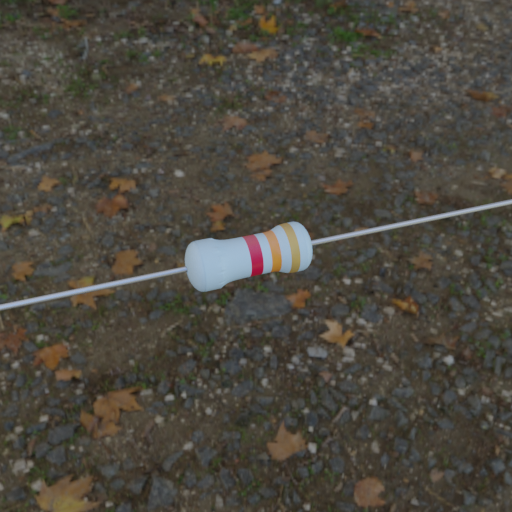
Resistor colour bands (in order): red, orange, gold